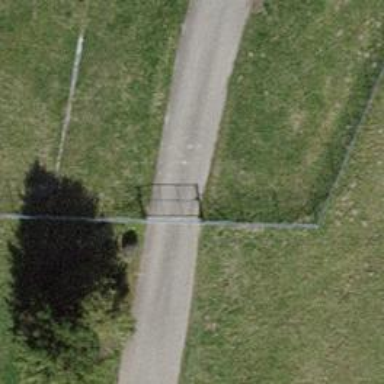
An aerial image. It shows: Gate.